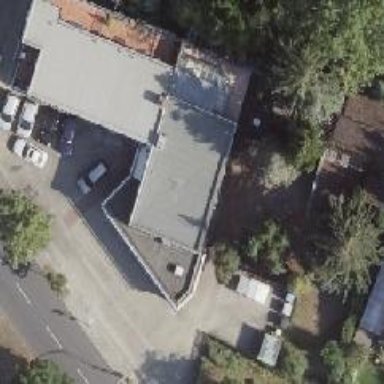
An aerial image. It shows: Car repair shop.